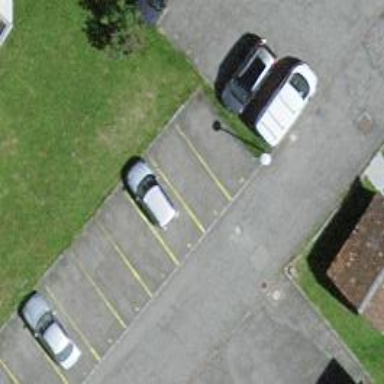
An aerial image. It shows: Parking available on the street side.